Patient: sex F, age 69
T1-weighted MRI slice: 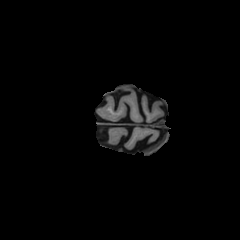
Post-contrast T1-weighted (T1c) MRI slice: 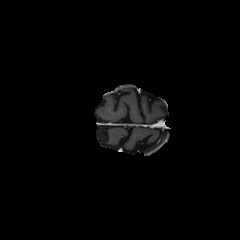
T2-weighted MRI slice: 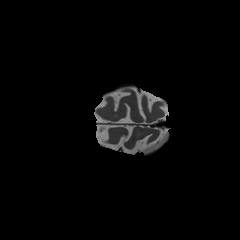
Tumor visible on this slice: no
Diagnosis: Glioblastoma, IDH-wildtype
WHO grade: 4